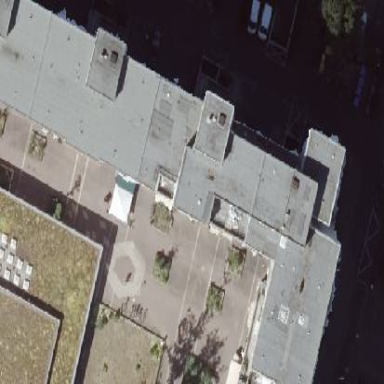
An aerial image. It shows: Apartment building with flat roof.